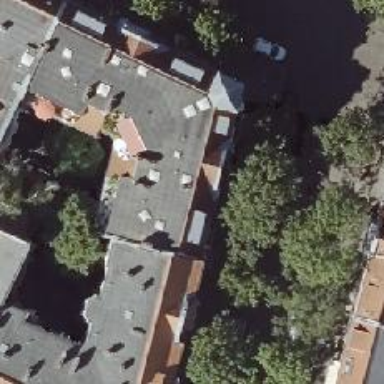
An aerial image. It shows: Kindergarten.